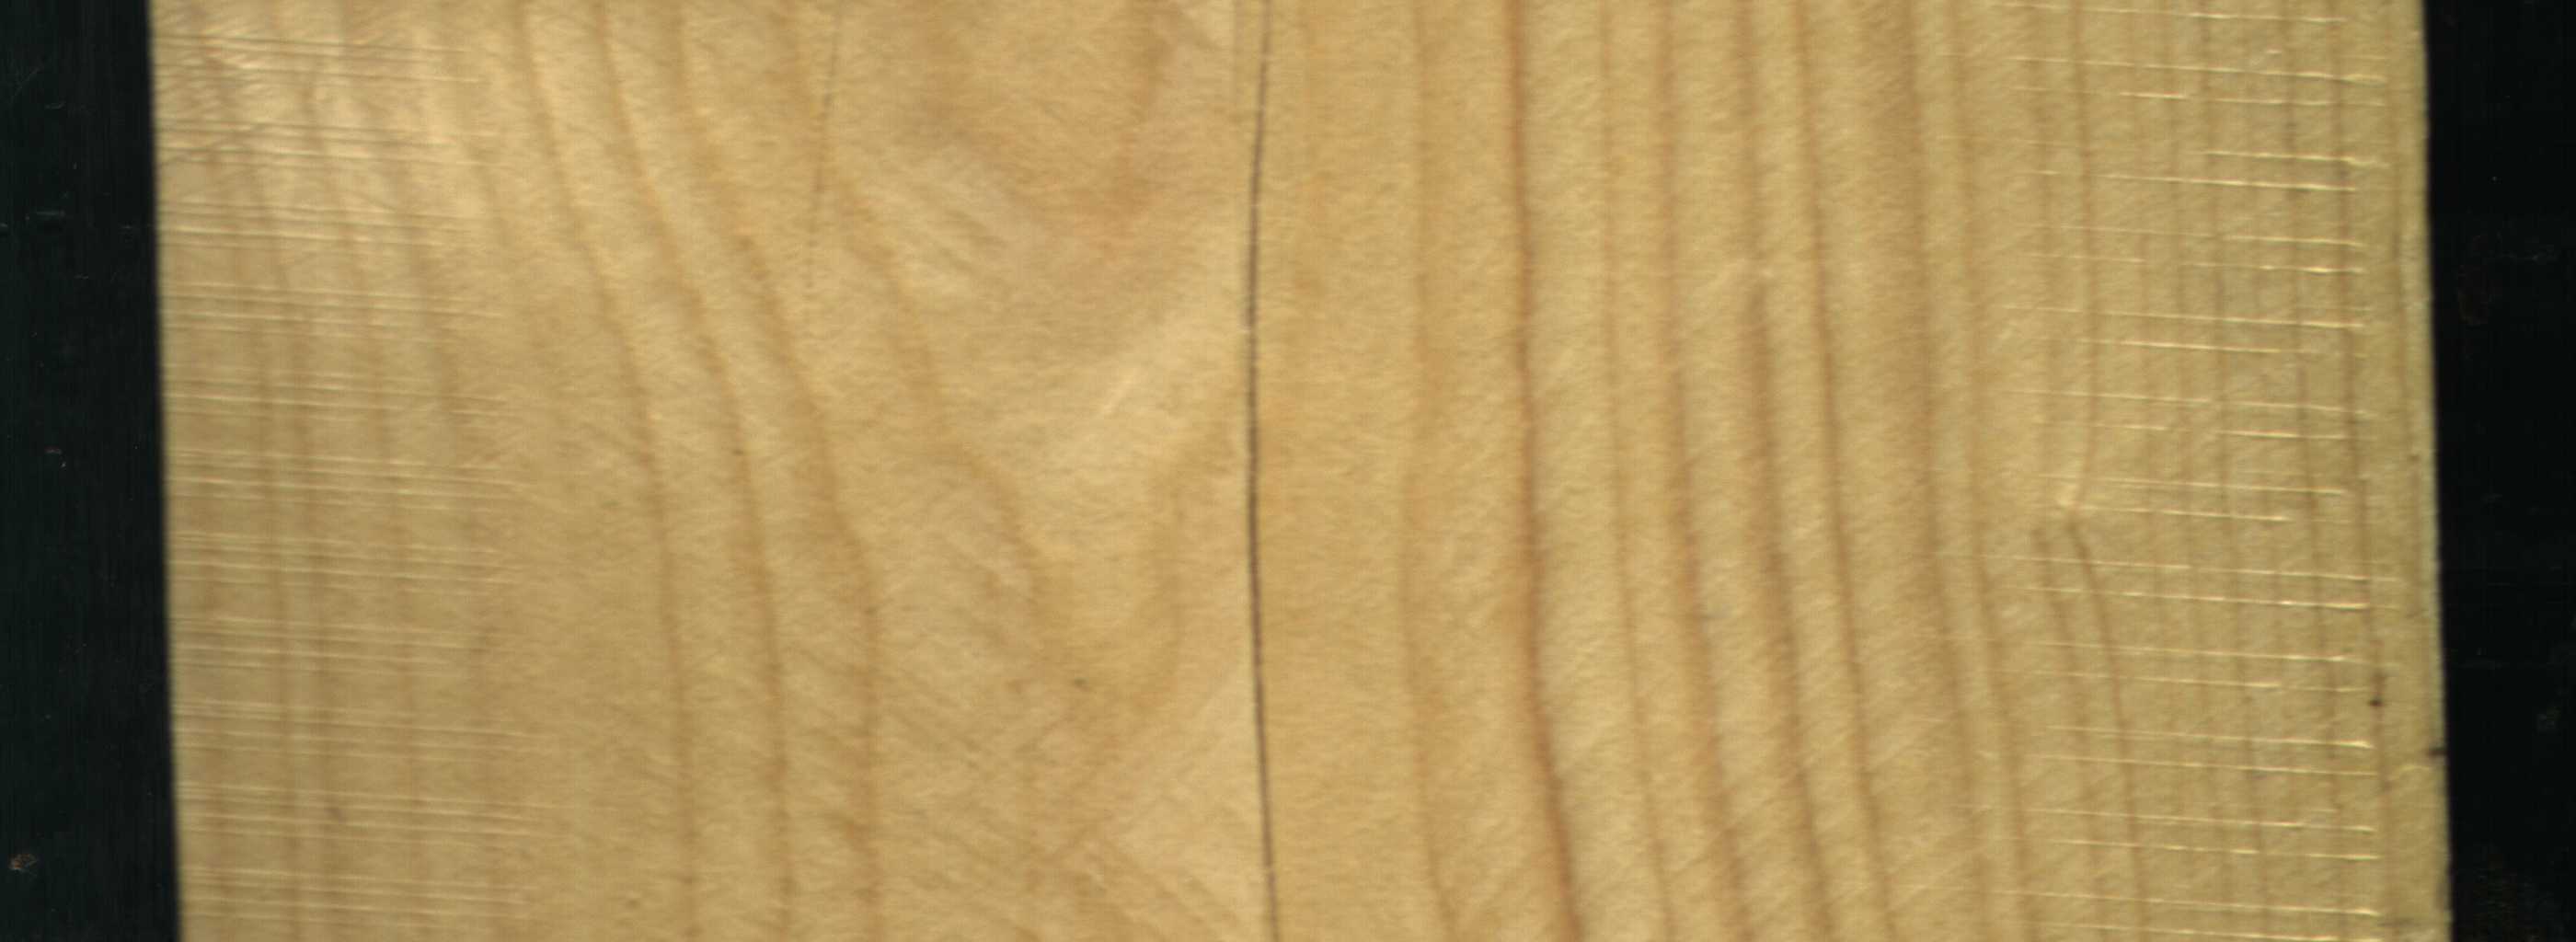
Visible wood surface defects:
Crack